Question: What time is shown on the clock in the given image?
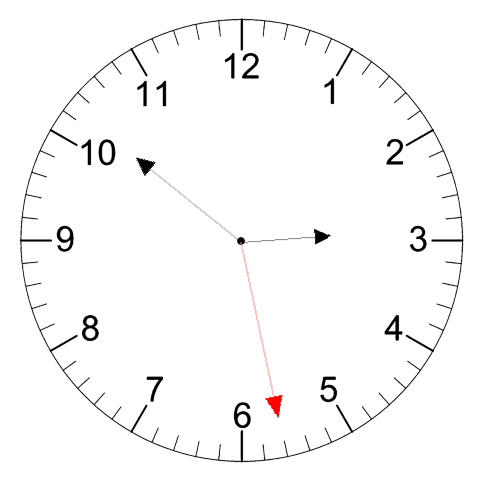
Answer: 02:51:28